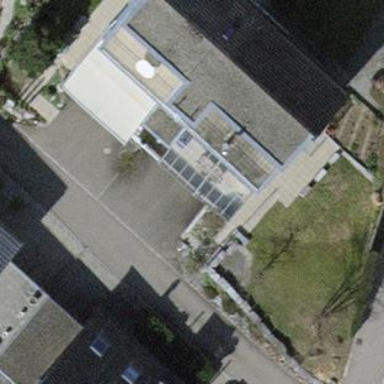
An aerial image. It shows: Terrace building.